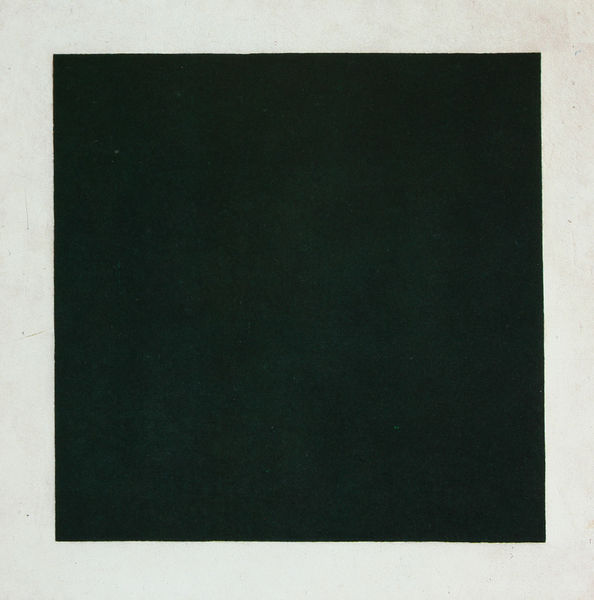
Titel: Schwarzes Quadrat
Künstler: Kasimir Malewitsch
Standort: St. Petersburg
Institution: Russisches Museum
Schlagwörter: dunkel, gemälde, weiß, grün, kubismus, grau, schwarz, malerei, rahmen, trauer, bild, weite, pastos, innen, blatt, traurig, umrandung, farbig, perspektive, zwei, russland, abstrakt, fläche, leer, leere, modern, dunkelgrün, rand, matt, einfach, finster, gerade, streifen, balken, foto, fotografie, außen, eckig, gemalt, rechteck, minimalismus, farbfläche, form, druck, seite, leinwand, pinsel, ecken, geometrisch, einfarbig, rechteckig, fleckig, kanten, klarheit, geometrie, lewitt, quadrat, viereck, opak, ikone, konstruktivismus, tief, russisch, gegenstandslos, passepartout, öd, fülle, farbflächenmalerei, changierend, malewitsch, suprematismus, albers, deckend, vierekc, eindimensional, rottluff, suggestiv, weißer rahmen, quiadrat, mathemaik, ochl